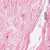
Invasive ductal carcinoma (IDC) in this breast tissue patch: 0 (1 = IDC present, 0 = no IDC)